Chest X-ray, PA view. Patient: 44 years old, sex M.
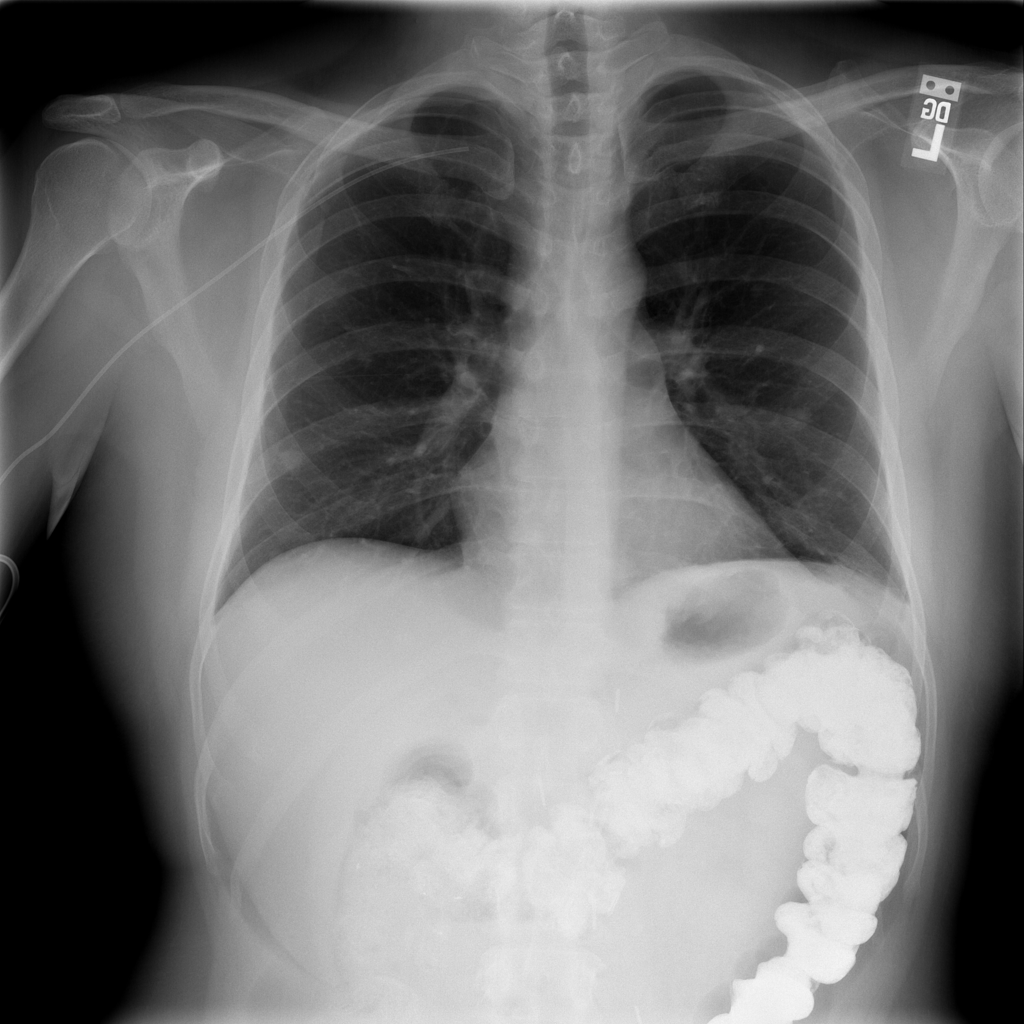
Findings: No Finding